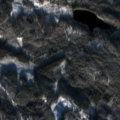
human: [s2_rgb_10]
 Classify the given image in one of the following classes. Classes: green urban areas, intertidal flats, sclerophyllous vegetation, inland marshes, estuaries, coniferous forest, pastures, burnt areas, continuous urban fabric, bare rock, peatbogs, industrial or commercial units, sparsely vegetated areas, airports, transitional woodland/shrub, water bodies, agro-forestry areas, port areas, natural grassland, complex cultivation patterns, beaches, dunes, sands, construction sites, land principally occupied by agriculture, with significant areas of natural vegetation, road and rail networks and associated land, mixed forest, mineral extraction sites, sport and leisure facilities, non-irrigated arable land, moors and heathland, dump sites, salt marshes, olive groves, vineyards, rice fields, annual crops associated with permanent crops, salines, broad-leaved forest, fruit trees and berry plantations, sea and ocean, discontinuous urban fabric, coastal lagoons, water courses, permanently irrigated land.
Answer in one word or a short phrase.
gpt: coniferous forest, mixed forest, transitional woodland/shrub